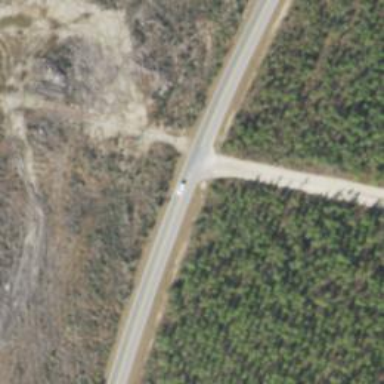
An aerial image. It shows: Unclassified road.